Question: I'm trying to use the new material design AlertDialogs in the Support Library.
I have a case in which I have an EditText inside an AlertDialog.
In that EditText, if I long-press to select the text, the Action Bar appears on the top of the screen, containing the select all, cut and copy buttons.
The problem I have is that the action bar is partly hidden by the Android status bar, making me unable to select the cut or copy buttons.
How do I make the action bar not be partly hidden and available for use?
I'm able to reproduce this problem by creating a new project in Android Studio, and writing this code into the onCreate method:
'''
@Override
protected void onCreate(Bundle savedInstanceState) {
super.onCreate(savedInstanceState);
setContentView(R.layout.activity_main);
EditText et = new EditText(this);
et.setText("Hello world");
AlertDialog.Builder b = new AlertDialog.Builder(this);
b.setTitle("Test");
b.setPositiveButton("OK", null);
b.setView(et);
b.create().show();
}
'''
Here is the result I get in the emulator:

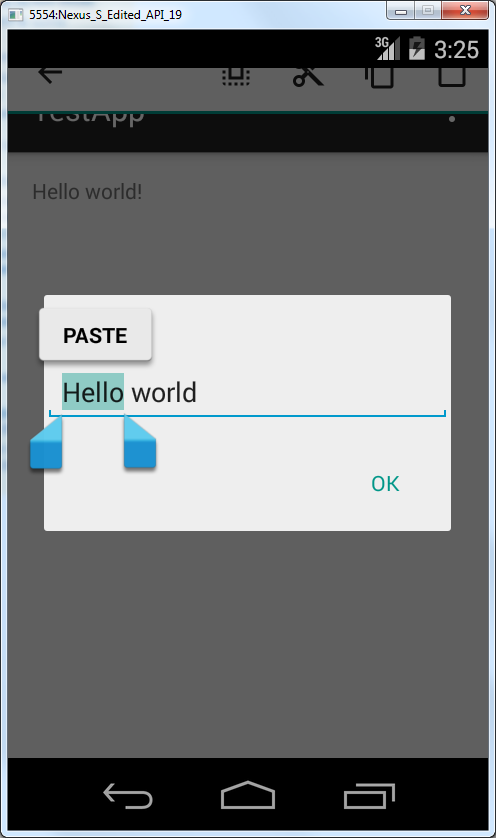
Answer: It looks like this is a bug in appcompat-v7 that is resolved in the Android M version of the library.
Here is the link to the bug: <URL>